Question: Does anyone know how CNN is doing their top pull down menu?
It looks like a UITableView that is called with a touch drag event but wasn't sure. Googled various keywords but was not able to turn anything up. Just looking for some guidance on how to replicate this behavior.

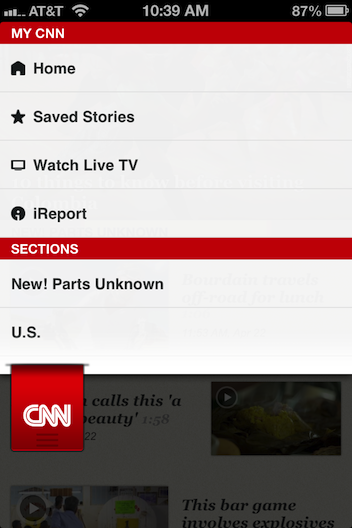
Answer: I guess they are doing something like <URL>
You have to customize '"MFSideMenu"' a lot though. If you dont want to show this menu on every view you need to disable 'UIGestureRecognizerDelegate' on that view.
There is also something like <URL> but you may need to add 'UIGestureRecognizer' to this class.